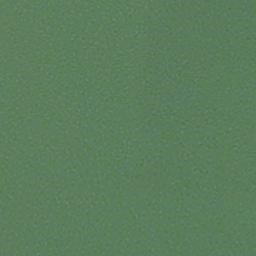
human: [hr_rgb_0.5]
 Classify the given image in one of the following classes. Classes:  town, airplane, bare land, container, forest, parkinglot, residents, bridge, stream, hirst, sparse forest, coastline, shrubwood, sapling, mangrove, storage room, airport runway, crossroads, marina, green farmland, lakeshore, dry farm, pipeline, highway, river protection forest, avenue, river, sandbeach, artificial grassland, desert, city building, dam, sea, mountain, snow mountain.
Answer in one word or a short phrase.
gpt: sea